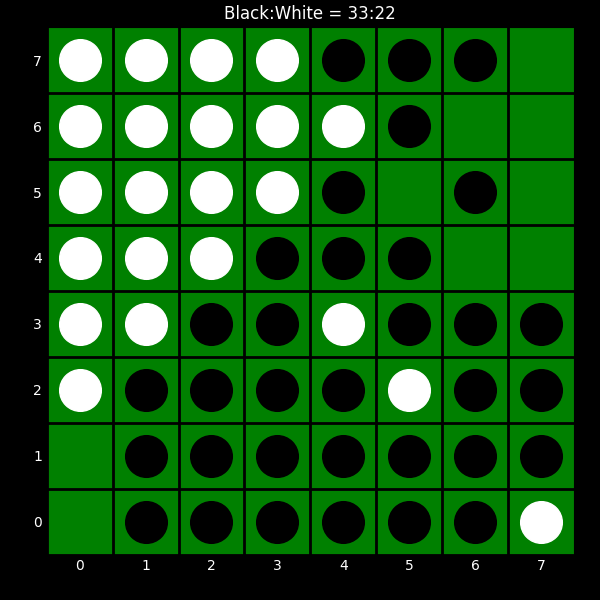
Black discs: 33
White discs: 22